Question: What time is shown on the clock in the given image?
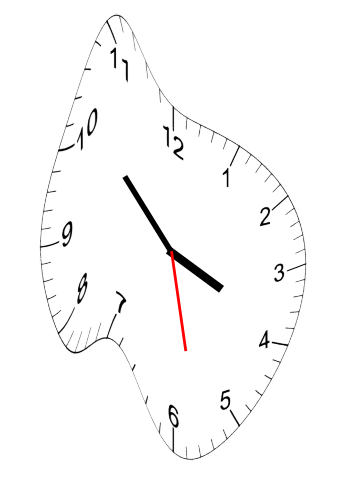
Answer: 03:52:28